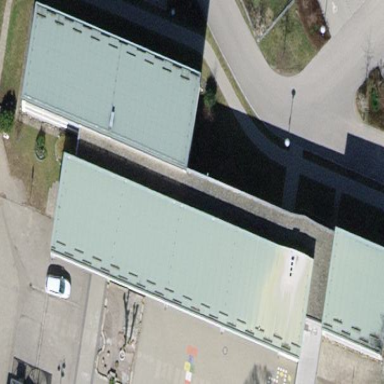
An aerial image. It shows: School building.